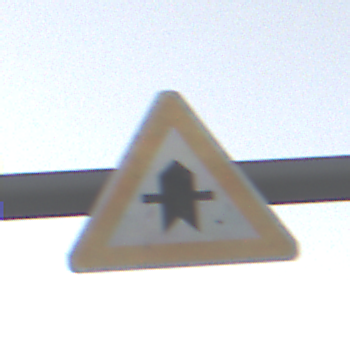
Verkehrszeichen: Vorfahrt
Umgebung: Outdoor, RoadRail
Tageszeit: SunriseSunset
Wetter: PartlyCloudy
Licht: Natural
Jahreszeit: NotSpecified
Kontrast: LowContrast